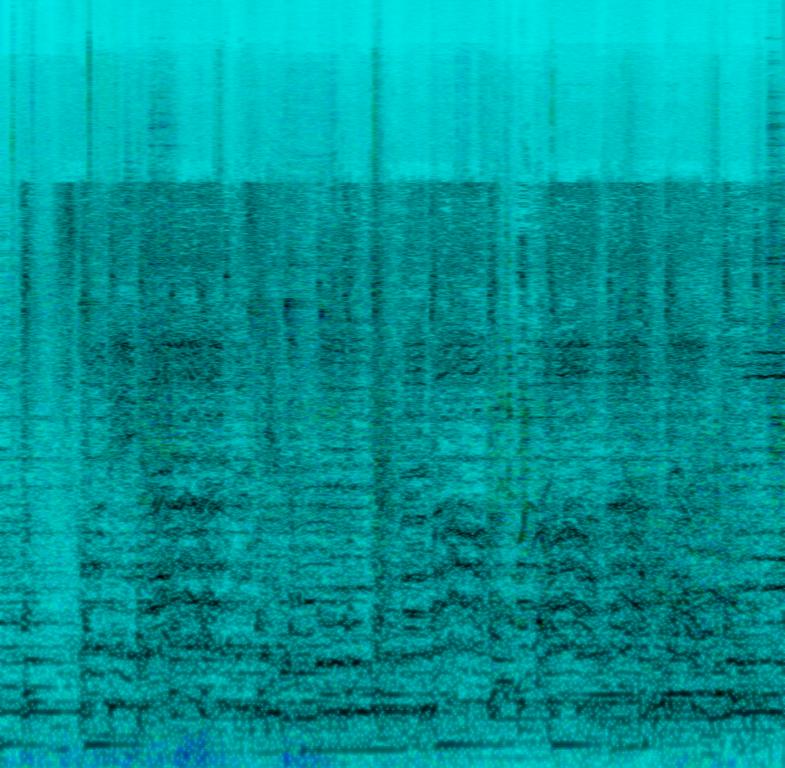
The low quality recording features a passionate female vocal, alongside harmonizing vocals, singing over wooden percussion, playing as the background music, while there are birds chirping, cows mooing and metallic impacts sounds. The recording is mono and noisy.